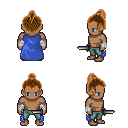
a pixel art fantasy rpg character, male body template, human, dark skin, blue cape, teal pants, brown short topknot hairstyle, white cloth bandages, dagger, four views (front, back, left, right), 2x2 character sprite sheet, small pixel art, hard edges, no anti-aliasing